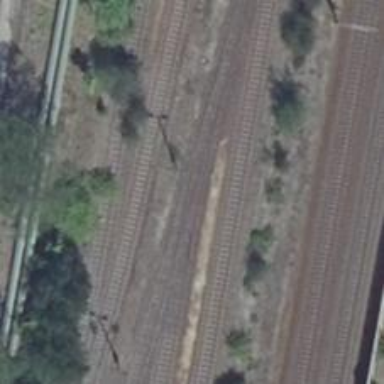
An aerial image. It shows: Railway switch.